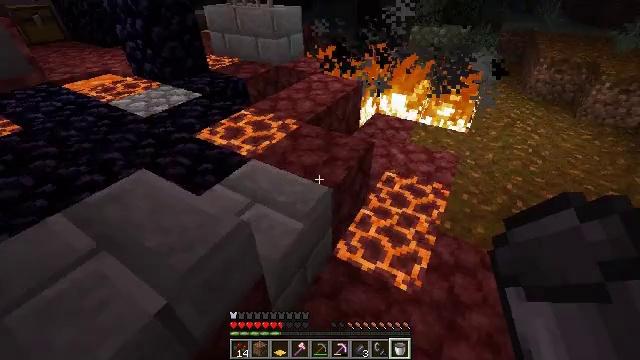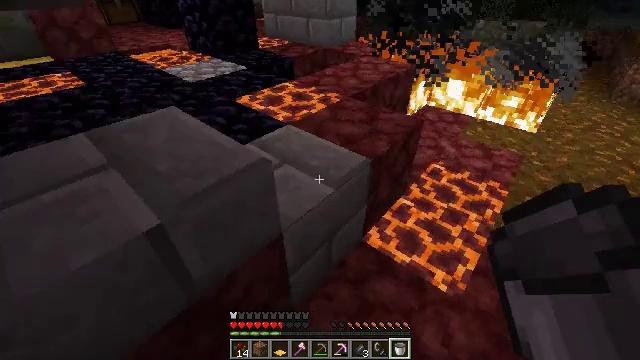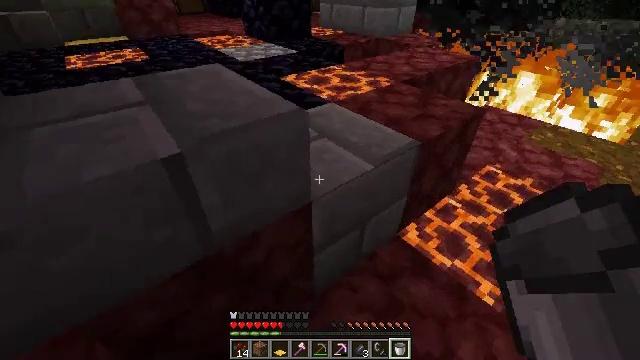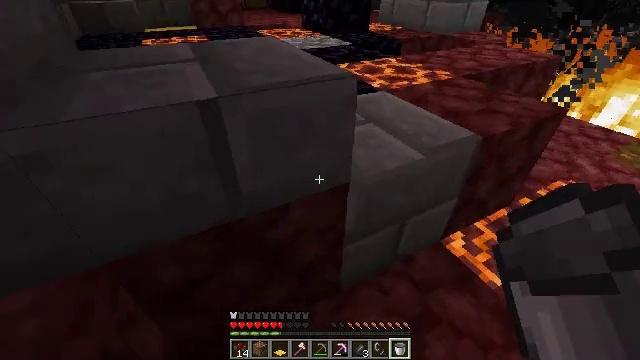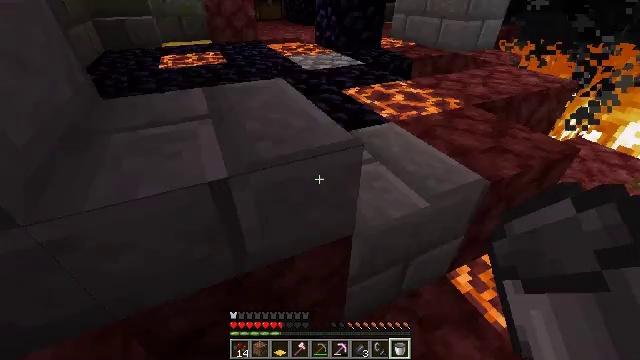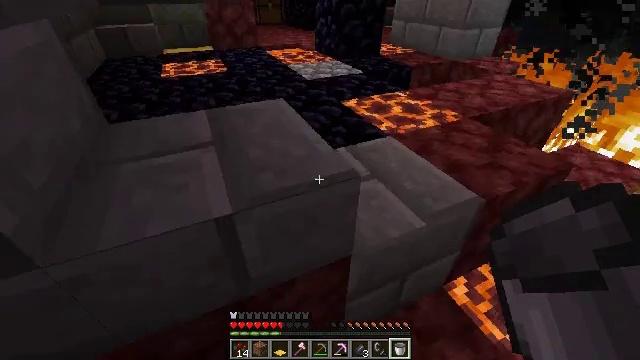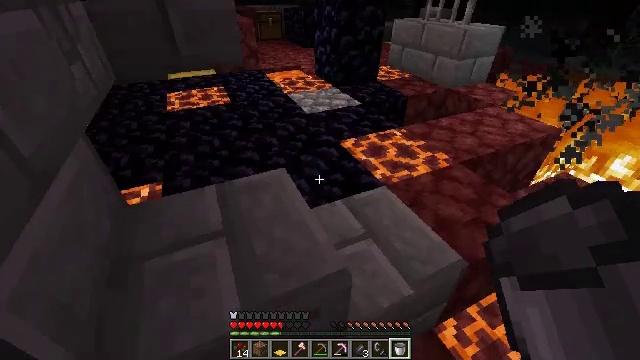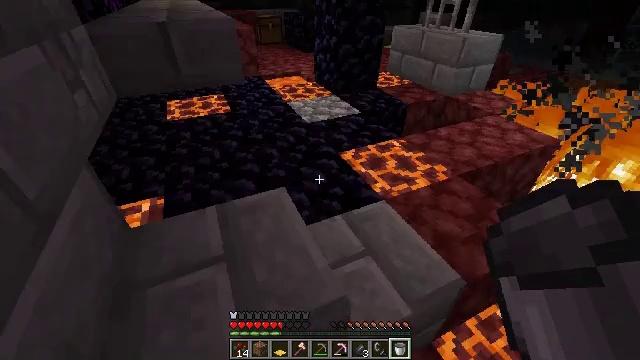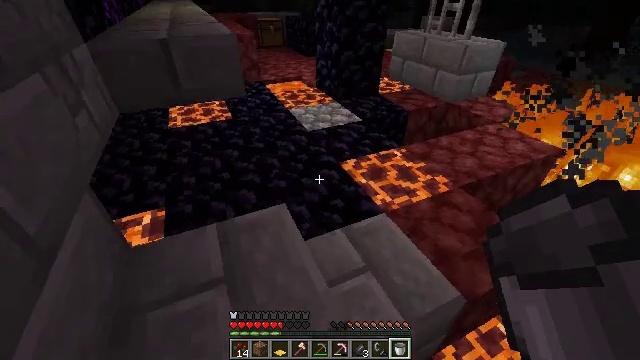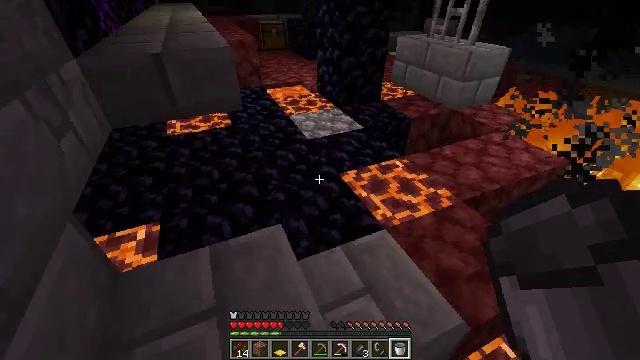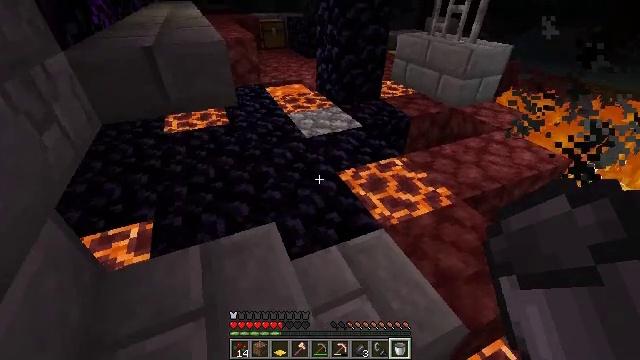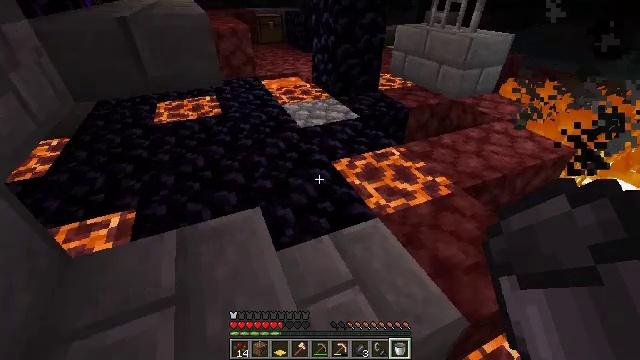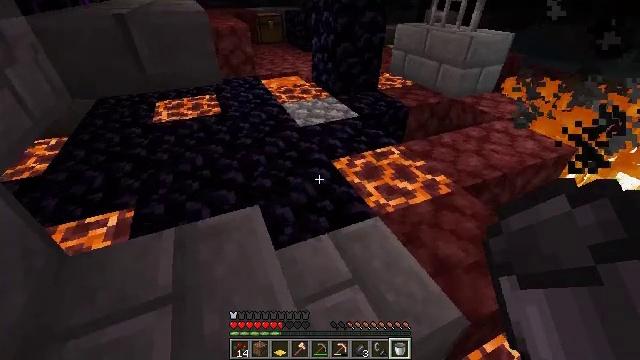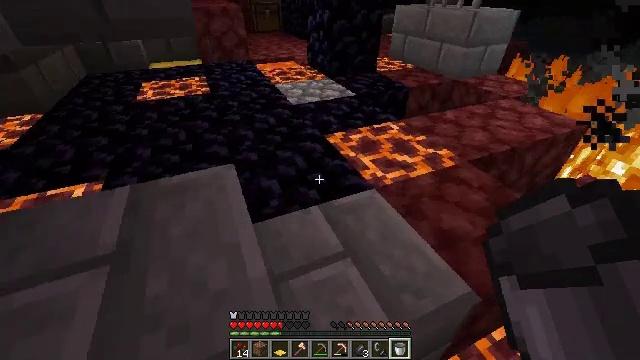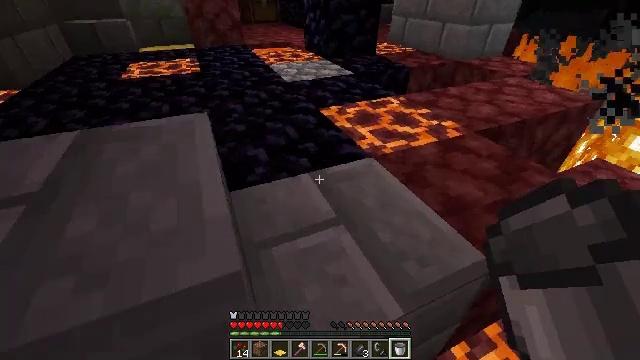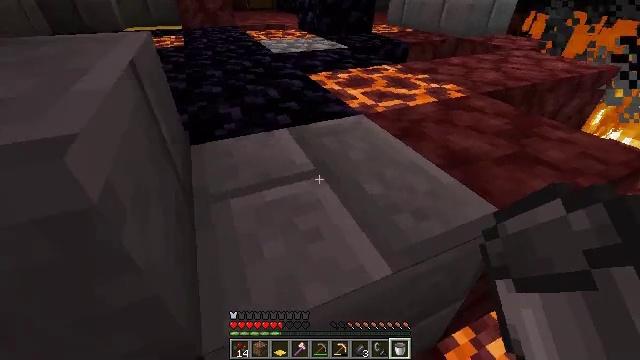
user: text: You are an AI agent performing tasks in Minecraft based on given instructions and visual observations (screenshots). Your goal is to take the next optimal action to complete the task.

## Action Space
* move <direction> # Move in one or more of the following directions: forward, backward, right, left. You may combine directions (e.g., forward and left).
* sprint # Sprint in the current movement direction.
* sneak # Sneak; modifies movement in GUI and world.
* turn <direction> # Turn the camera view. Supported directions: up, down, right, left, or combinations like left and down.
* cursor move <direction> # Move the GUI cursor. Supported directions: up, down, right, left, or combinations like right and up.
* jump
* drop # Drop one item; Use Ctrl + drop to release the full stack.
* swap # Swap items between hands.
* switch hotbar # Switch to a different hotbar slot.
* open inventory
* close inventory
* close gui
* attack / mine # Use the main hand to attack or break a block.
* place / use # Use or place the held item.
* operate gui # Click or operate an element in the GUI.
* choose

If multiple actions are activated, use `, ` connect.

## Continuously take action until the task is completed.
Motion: motion action
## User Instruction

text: Mine the netherrack in the Nether.
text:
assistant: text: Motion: turn left
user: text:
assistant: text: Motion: turn left
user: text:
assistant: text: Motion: move forward, turn left
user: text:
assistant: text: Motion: move forward, turn left, jump
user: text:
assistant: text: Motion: move forward, jump
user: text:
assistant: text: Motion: move forward, jump
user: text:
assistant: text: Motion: move forward, jump
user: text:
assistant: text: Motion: move forward, jump
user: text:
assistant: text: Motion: move forward, jump
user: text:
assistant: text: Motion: move forward
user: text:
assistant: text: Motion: move forward
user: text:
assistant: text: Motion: move forward
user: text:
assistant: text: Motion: move forward
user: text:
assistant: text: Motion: move forward
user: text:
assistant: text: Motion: move forward
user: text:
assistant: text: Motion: move forward
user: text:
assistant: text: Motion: move forward
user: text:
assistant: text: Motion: no_op
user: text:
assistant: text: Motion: no_op
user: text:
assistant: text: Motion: no_op
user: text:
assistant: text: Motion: turn left
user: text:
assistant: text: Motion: move forward, turn left, jump
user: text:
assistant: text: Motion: move forward, turn left, jump
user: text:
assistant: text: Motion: move forward, jump
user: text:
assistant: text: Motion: move forward, turn right, jump
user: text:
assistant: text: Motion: move forward, turn right and down, jump
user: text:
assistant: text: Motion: move forward, turn right and down
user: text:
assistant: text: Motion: move forward, turn right and down
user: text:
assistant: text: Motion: turn right and down
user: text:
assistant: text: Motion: no_op